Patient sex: M
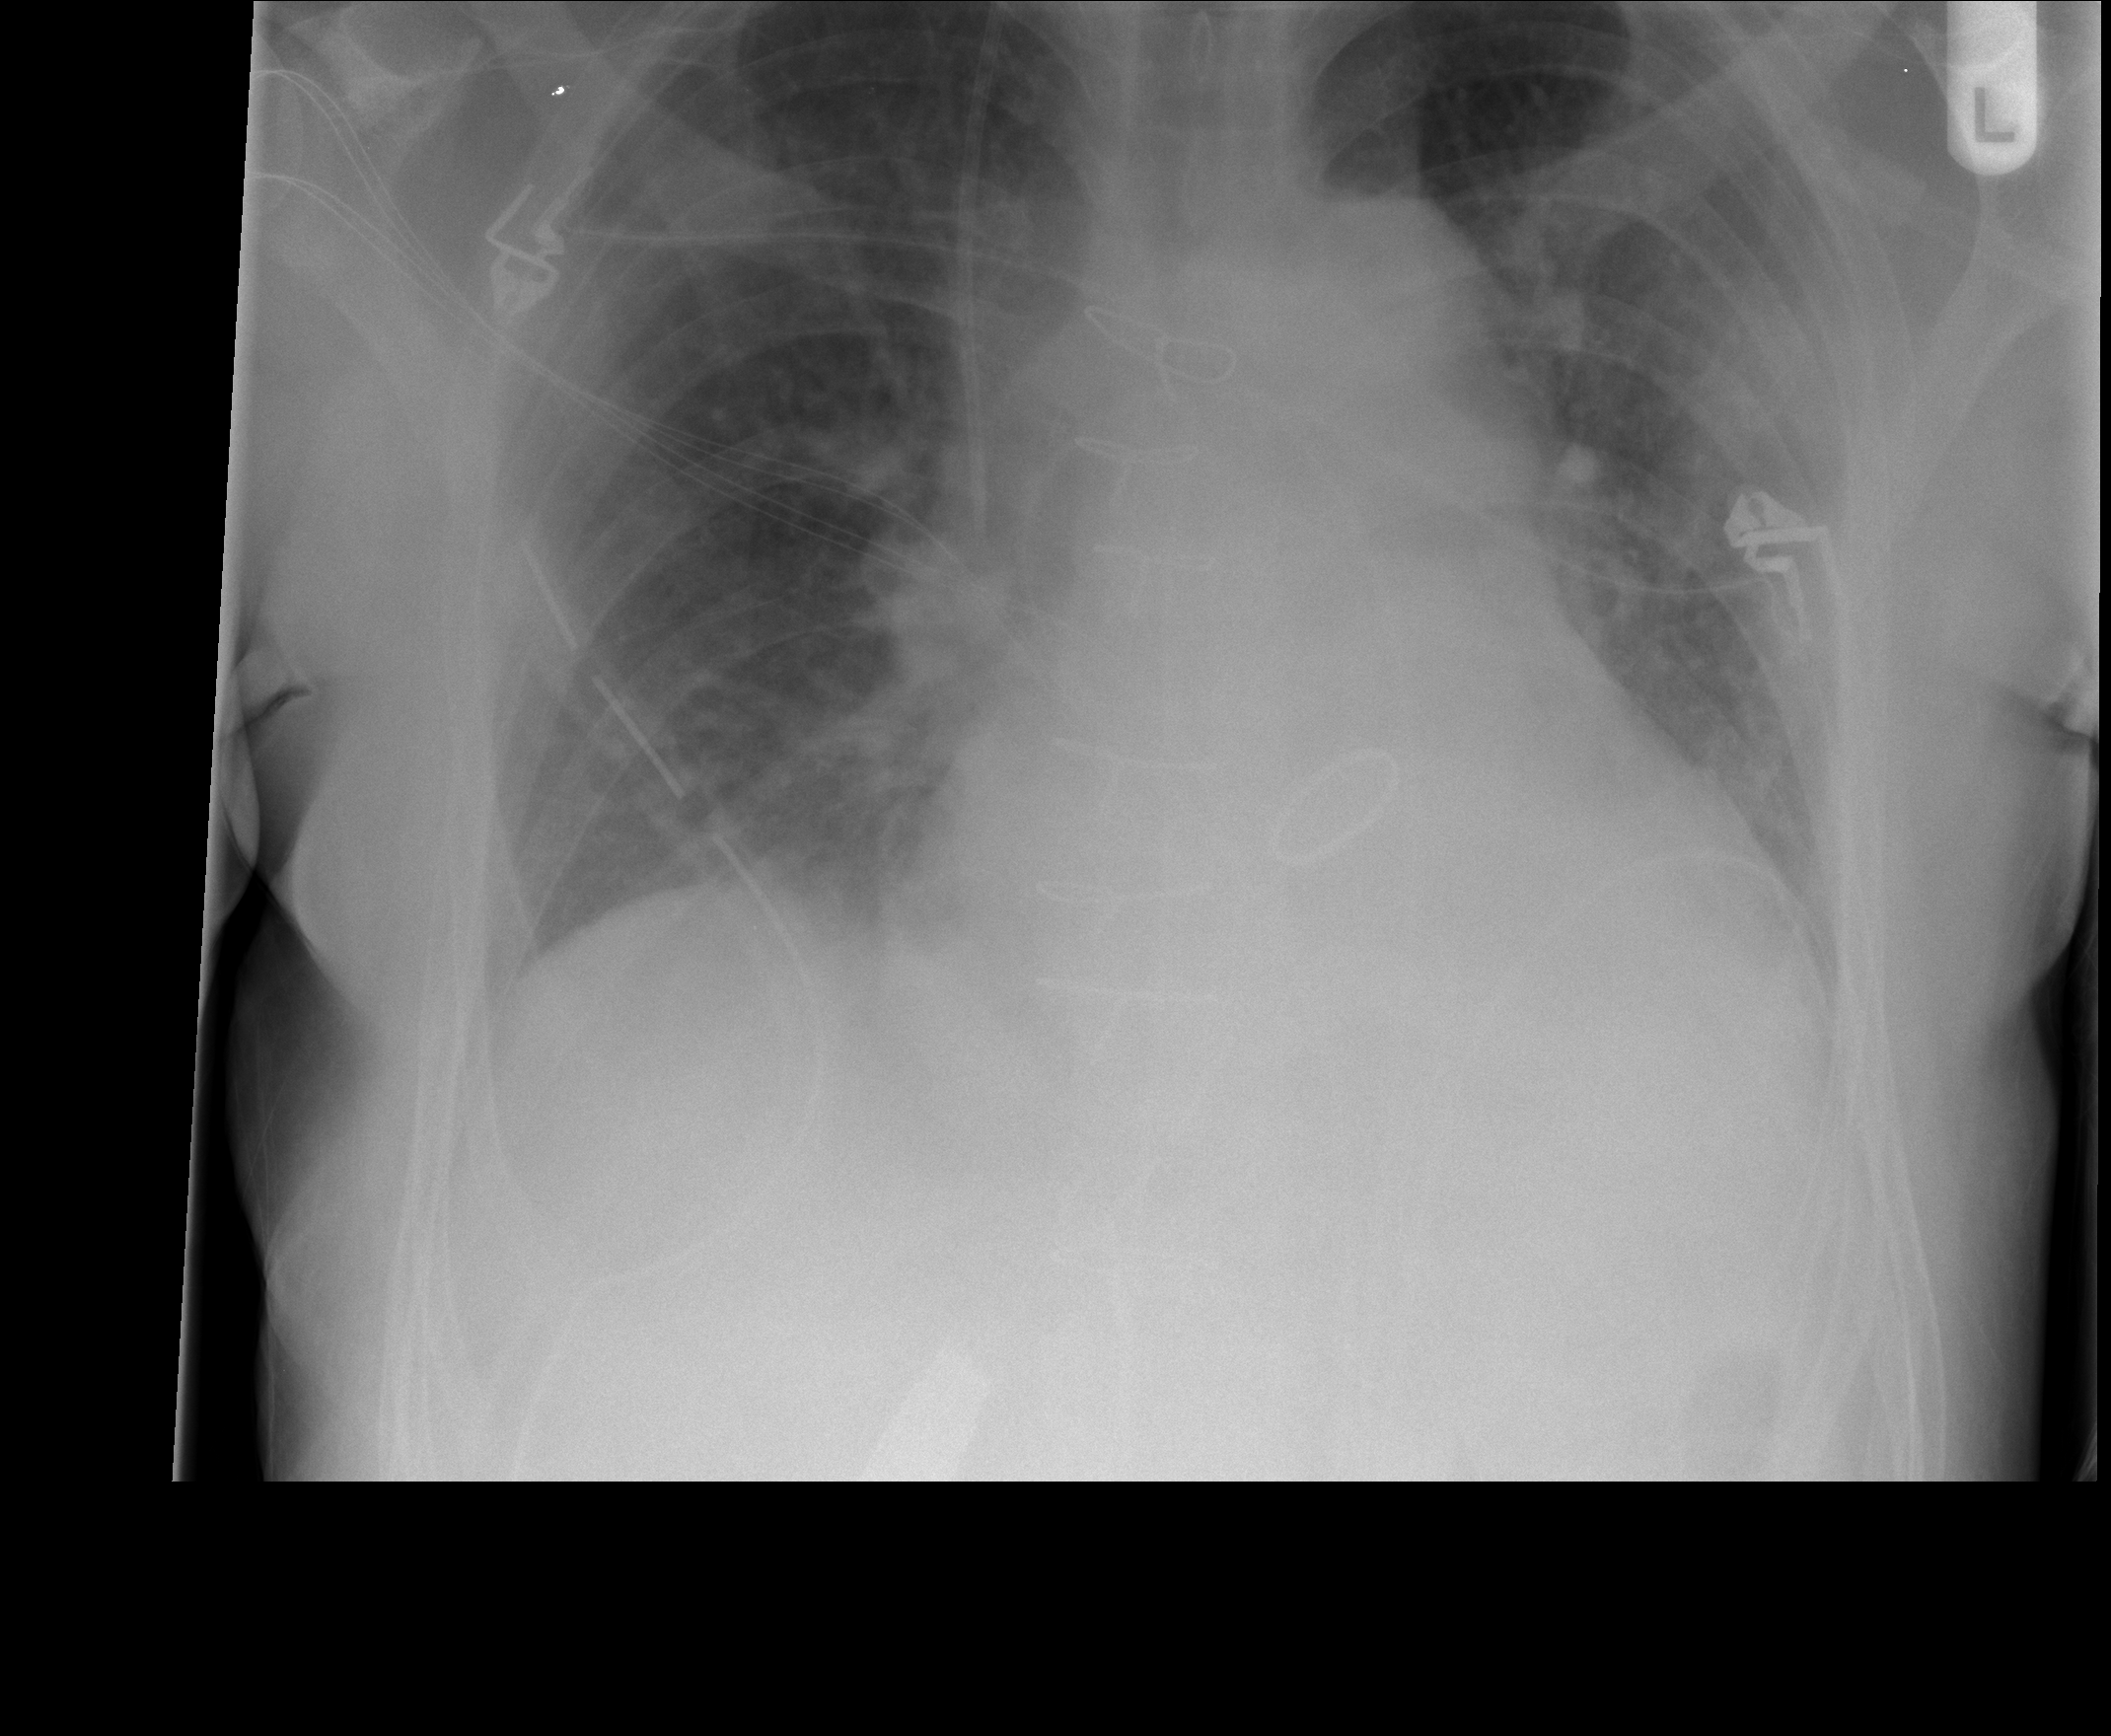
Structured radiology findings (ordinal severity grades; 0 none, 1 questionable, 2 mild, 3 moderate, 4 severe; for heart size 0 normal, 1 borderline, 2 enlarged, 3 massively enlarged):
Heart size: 0
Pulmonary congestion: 2
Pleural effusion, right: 0
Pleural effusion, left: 0
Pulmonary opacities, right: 0
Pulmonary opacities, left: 0
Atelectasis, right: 0
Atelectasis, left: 2